Question: I'm trying to get this design:
but I'm having trouble with the logo and the swirls, I don't know how to add them.
I've tried with absolute positioning, but when resizing the website, the logo and swirls end up somewhere different than the image squares.
How can I add the swirls and the logo?
<URL>
'''
<div class="outer"><div class="middle"><div class="wrap"> <!-- Open .wrap -->
<div class="box side left"><!-- Open .box -->
<a href="#" class="boxInner innerLeft"><!-- Open .boxInner -->
<div class="overlay hover"></div>
</a><!-- Close .boxInner -->
</div><!-- Close .box -->
<div class="boxWrap"> <!-- Open .boxWrap -->
<div class="leftUp"><!-- Open .box -->
<a href="#" class="boxInner innerLeftUp"><!-- Open .boxInner -->
<div class="overlay blue"></div>
</a><!-- Close .boxInner -->
</div><!-- Close .box -->
<div class="leftDown"><!-- Open .box -->
<a href="#" class="boxInner innerLeftDown"><!-- Open .boxInner -->
<div class="overlay blue"></div>
</a><!-- Close .boxInner -->
</div><!-- Close .box -->
</div> <!-- Close .boxWrap -->
<div class="box"><!-- Open .box -->
<a class="boxInner innerMiddle"><!-- Open .boxInner -->
<div class="overlay white"></div>
</a><!-- Close .boxInner -->
</div><!-- Close .box -->
<div class="boxWrap"> <!-- Open .boxWrap -->
<div class="rightUp"><!-- Open .box -->
<a href="#" class="boxInner innerRightUp"><!-- Open .boxInner -->
<div class="overlay blue"></div>
</a><!-- Close .boxInner -->
</div><!-- Close .box -->
<div class="rightDown"><!-- Open .box -->
<a href="#" class="boxInner innerRightDown"><!-- Open .boxInner -->
<div class="overlay blue"></div>
</a><!-- Close .boxInner -->
</div><!-- Close .box -->
</div> <!-- Close .boxWrap -->
<div class="box side right"><!-- Open .box -->
<a href="#" class="boxInner innerRight"><!-- Open .boxInner -->
<div class="overlay hover"></div>
</a><!-- Close .boxInner -->
</div><!-- Close .box -->
</div></div></div><!-- Close .wrap -->
'''
'''
body {
margin: 0;
padding: 0;
background-color:#1b1b1b;
}
.outer{
display: table;
position: absolute;
height: 100%;
width: 100%;
}
.middle{
display: table-cell;
vertical-align: middle;
}
.wrap {
margin-left: auto;
margin-right: auto;
height:100%;
overflow: hidden;
-webkit-box-align:center;
-webkit-box-pack:center;
display:-webkit-box;
}
.box {
float: left;
position: relative;
width: 24.45%;
padding-bottom: 24.45%;
margin:auto;
top: 0; left: 0; bottom: 0; right: 0;
-webkit-transform: rotate(45deg);
-moz-transform: rotate(45deg);
-o-transform: rotate(45deg);
-ms-transform: rotate(45deg);
transform: rotate(45deg);
}
.side {
width: 17.57%;
padding-bottom: 17.57%;
}
.left{
left:3%;
}
.right{
left:-3%;
}
.boxWrap{
float: left;
position: relative;
width: 11.49%;
margin:auto;
padding:0;
top: 0; left: 0; bottom: 0; right: 0;
}
.leftUp, .leftDown, .rightUp, .rightDown{
width: 100%;
padding-bottom:100%;
position:relative;
-webkit-transform: rotate(45deg);
-moz-transform: rotate(45deg);
-o-transform: rotate(45deg);
-ms-transform: rotate(45deg);
transform: rotate(45deg);
}
.leftUp, .leftDown{
margin-left:7%;
}
.rightUp, .rightDown{
margin-left:-7%;
}
.leftDown, .rightDown{
margin-top:38%;
}
.boxInner {
position: absolute;
left: 10px;
right: 10px;
top: 10px;
bottom: 10px;
overflow: hidden;
margin:0;
padding:0;
background-size:cover;
background-repeat: no-repeat;
}
.innerLeft{
background-image:url('../images/home_links.png');
}
.innerMiddle{
background-image:url('../images/home_midden.png');
}
.innerRight{
background-image:url('../images/home_rechts.png');
}
.innerLeftUp{
background-image:url('../images/home_linksB.png');
}
.innerLeftDown{
background-image:url('../images/home_linksO.png');
}
.innerRightUp{
background-image:url('../images/home_rechtsB.png');
}
.innerRightDown{
background-image:url('../images/home_rechtsO.png');
}
.overlay{
height:100%;
z-index:2;
overflow:hidden;
margin:0;
padding:0;
}
.blue{
background: rgba(0,101,147,0.40);
}
.blue:hover{
background: rgba(185,185,185,0.40);
}
.hover:hover{
background: rgba(245,245,245,0.40);
}
.blue:active, .hover:active{
background: rgba(178,46,47,0.40);
}
'''
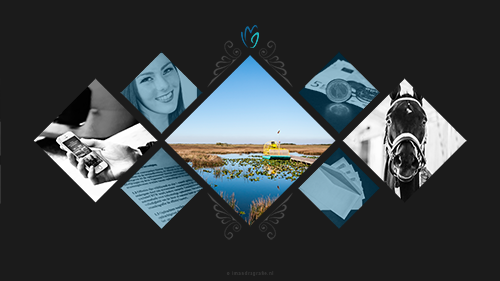
Answer: I placed the decorative images inside the center .box element and straightened them by giving them the opposite rotation to their parent, i.e. rotate:-45deg.
The main problem with this approach is that elements rotate about their centre and the location of the centre depends on the element's width. In responsive designs, this means that the location of the centre depends on the page width i.e. it can move.
To counter this, I placed 2 wrapper elements around the image. The outer wrapper (.straight) is given a width of 1%. This makes it narrow enough that slight changes in its width don't noticeably affect the positioning of its contents. This outer wrapper is then rotated by -45deg.
The inner wrapper (.straight div) has a width of 10,000%. This gives the inner wrapper a width equal to the width of the .box element (1% x 10000% = 100%). The decorative image can then be placed in this image wrapper and sized, positioned etc... as normal.
I did this twice, once for the top image and once for the bottom image. The css for the top image is here, the bottom image was positioned similarly:
'''
.straight{
color:white;
position:absolute;
width:1%;
height:1%;
-webkit-transform: rotate(-45deg);
-moz-transform: rotate(-45deg);
-o-transform: rotate(-45deg);
-ms-transform: rotate(-45deg);
transform: rotate(-45deg);
text-align:center;
}
.straight.top div{
width:10000%;
left:-5000%;
top:-2000%;
position:relative;
}
'''
<URL>